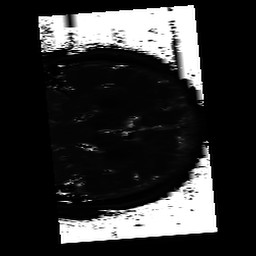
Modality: T2map
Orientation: coronal
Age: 38
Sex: male
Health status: ill